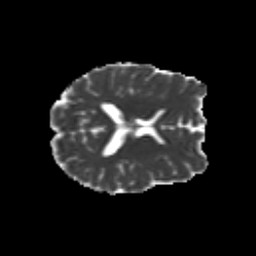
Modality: MD
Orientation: axial
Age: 23
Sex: female
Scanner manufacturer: siemens
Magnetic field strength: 3 T
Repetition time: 3.5 s
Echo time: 0.104 s